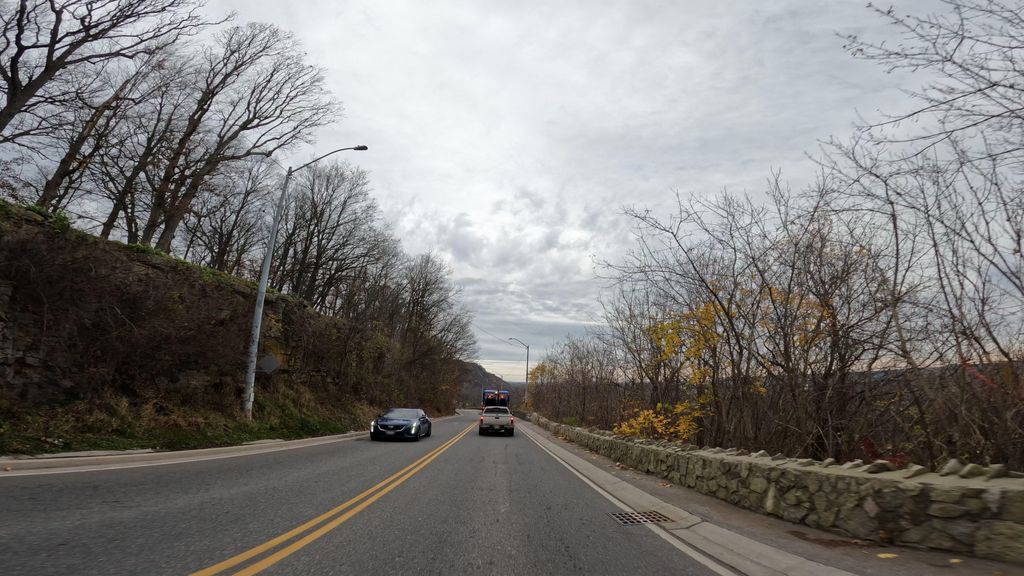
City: hamilton